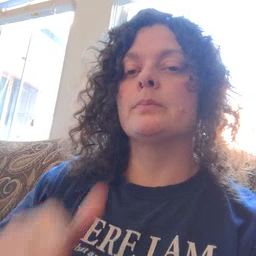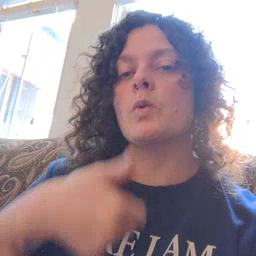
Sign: tomorrow